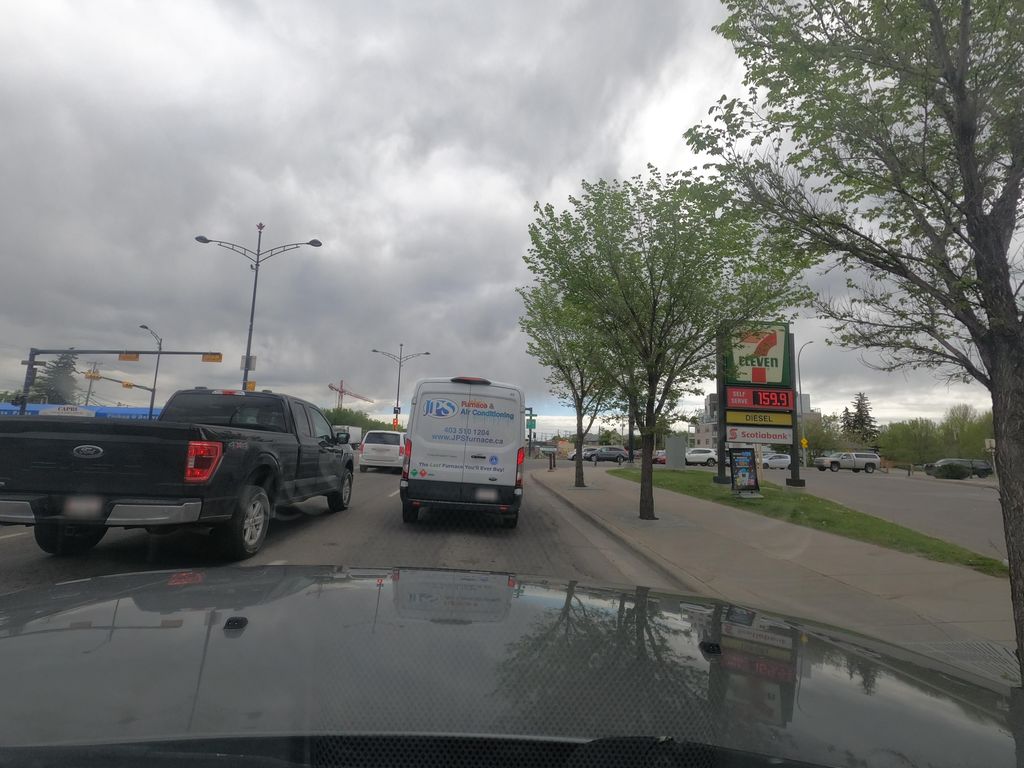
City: calgary